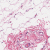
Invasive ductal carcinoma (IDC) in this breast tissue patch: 0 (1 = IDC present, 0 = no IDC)